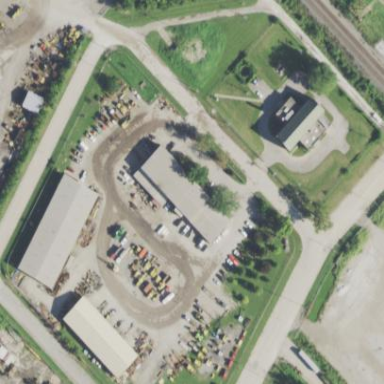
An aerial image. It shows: Industrial building.